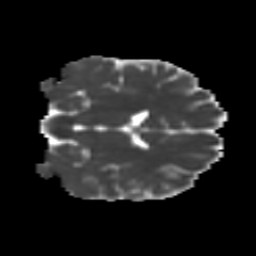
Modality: MD
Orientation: coronal
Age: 15
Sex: male
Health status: ill
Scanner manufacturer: ge
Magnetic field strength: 3 T
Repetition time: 6.801 s
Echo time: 0.0798 s